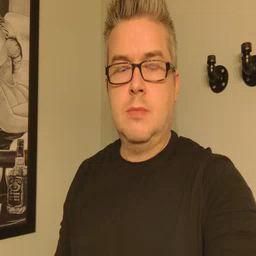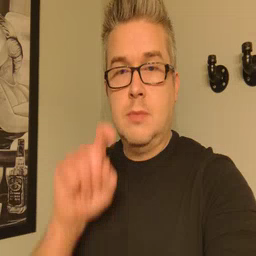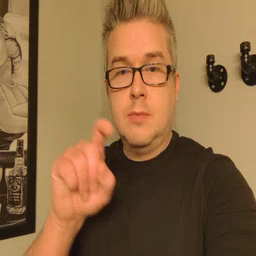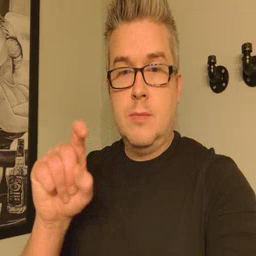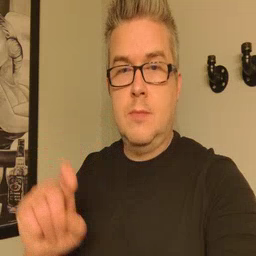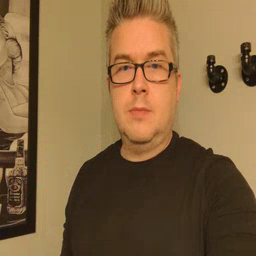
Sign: closet